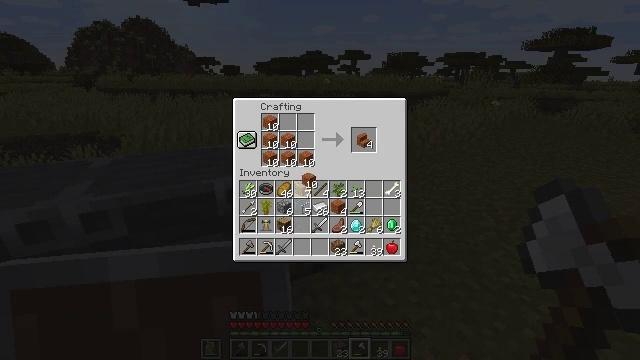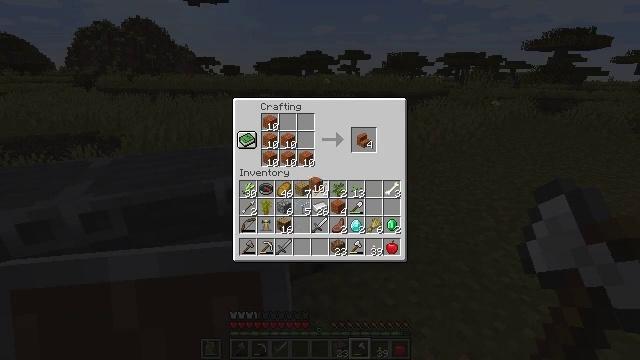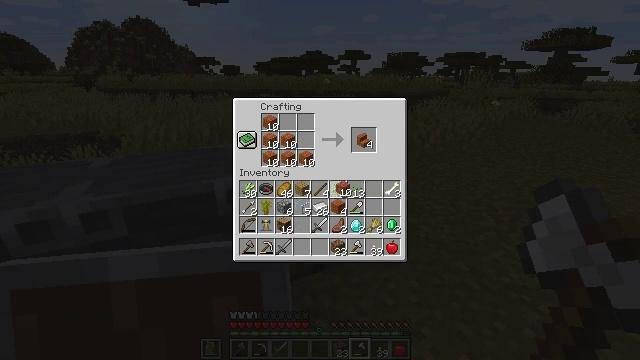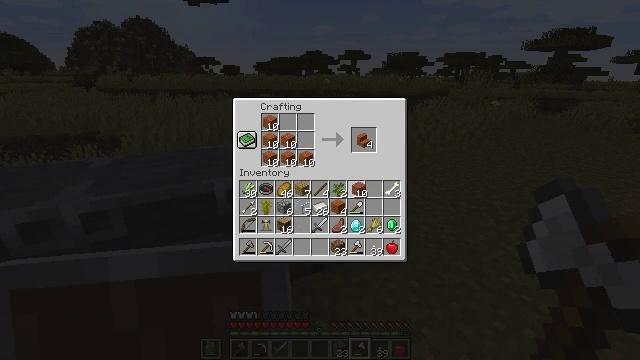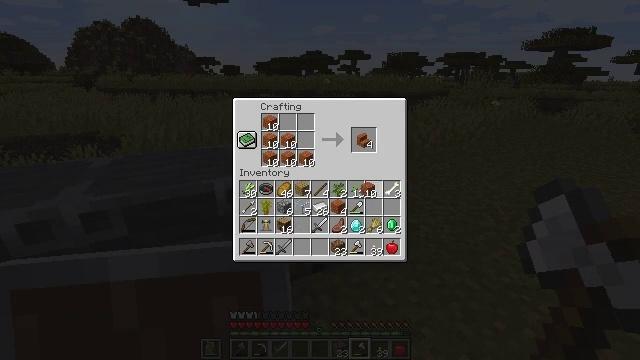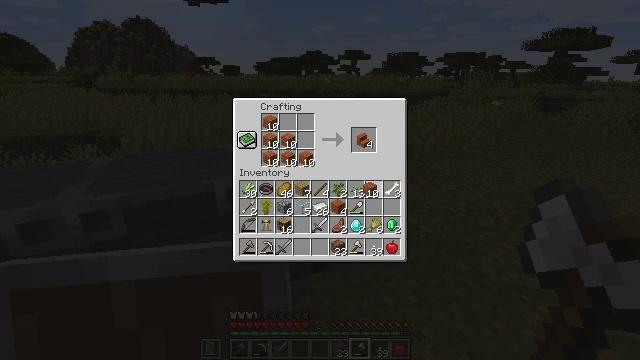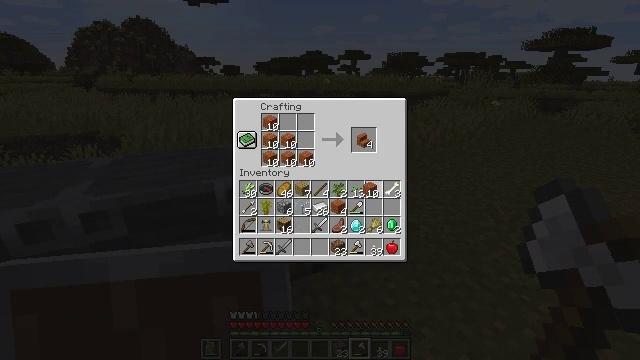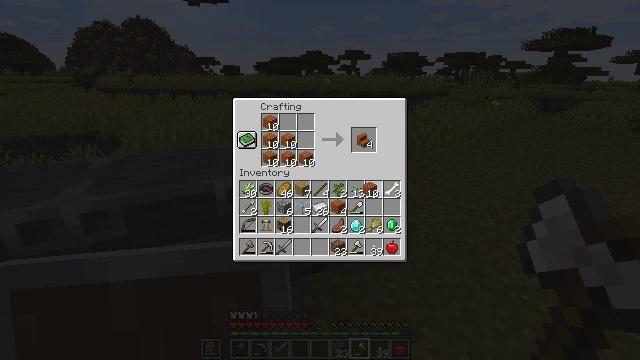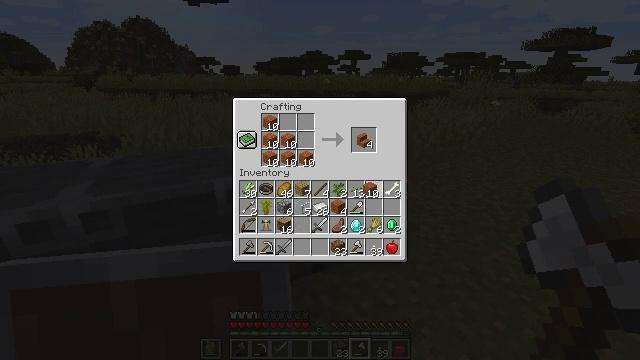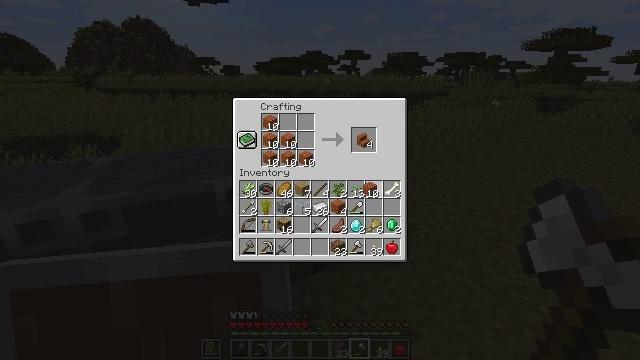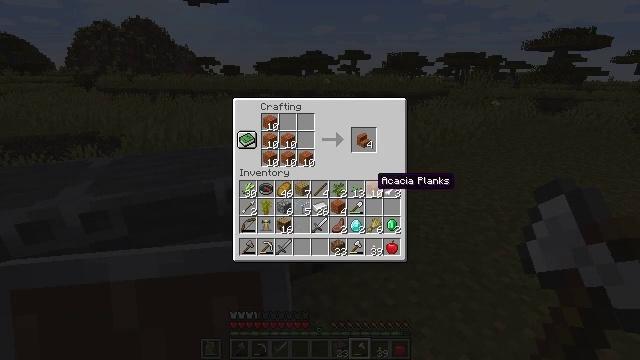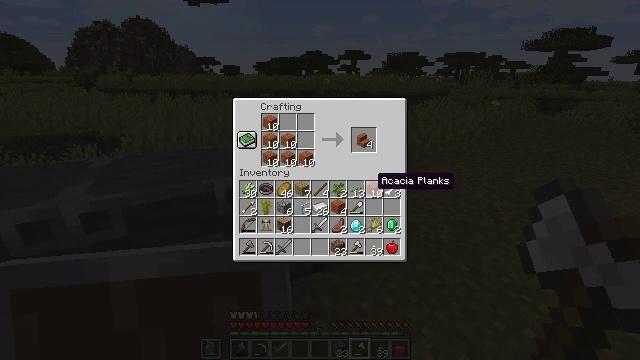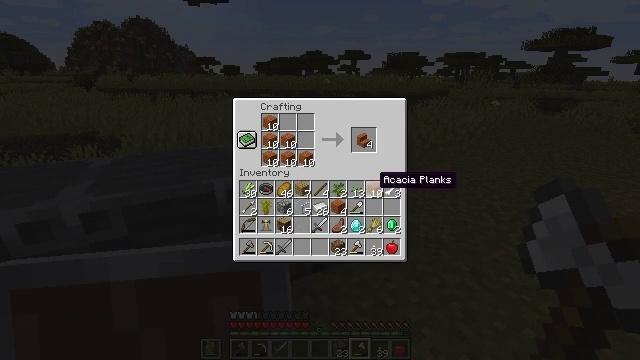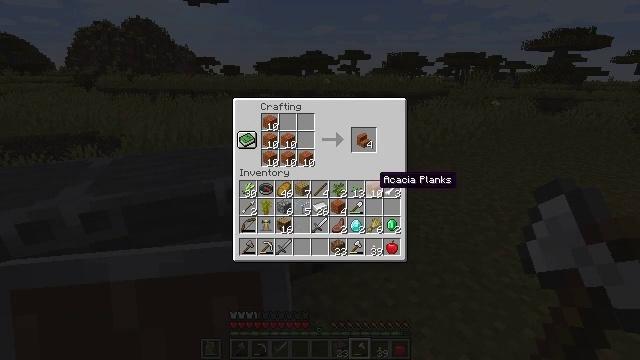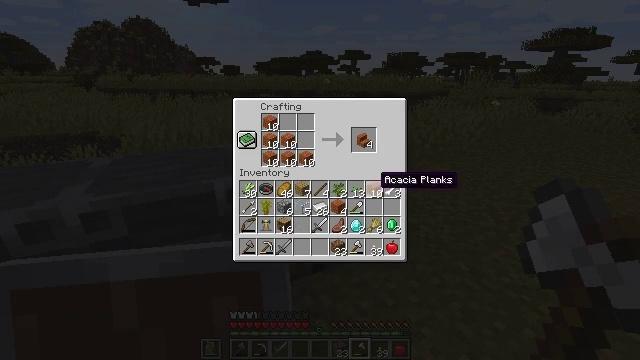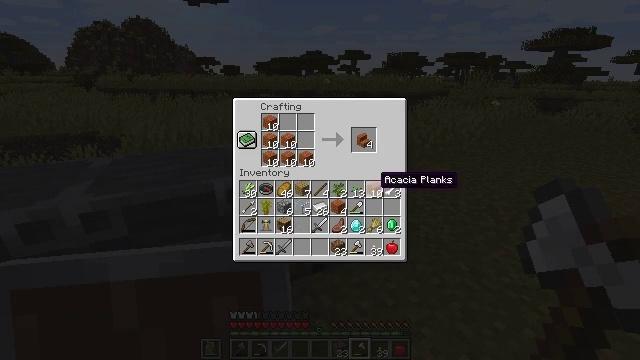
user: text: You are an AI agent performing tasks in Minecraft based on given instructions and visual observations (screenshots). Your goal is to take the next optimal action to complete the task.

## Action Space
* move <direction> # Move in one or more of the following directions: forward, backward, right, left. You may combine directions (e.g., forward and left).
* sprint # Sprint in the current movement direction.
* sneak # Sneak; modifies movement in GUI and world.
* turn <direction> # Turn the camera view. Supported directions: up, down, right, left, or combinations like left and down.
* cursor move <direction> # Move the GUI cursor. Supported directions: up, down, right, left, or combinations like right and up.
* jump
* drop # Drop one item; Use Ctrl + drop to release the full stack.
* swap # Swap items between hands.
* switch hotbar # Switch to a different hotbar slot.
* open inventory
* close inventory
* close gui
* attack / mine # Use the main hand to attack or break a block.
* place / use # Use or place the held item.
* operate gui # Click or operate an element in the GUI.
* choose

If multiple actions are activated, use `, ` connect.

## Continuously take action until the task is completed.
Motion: motion action
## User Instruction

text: Create acacia stairs using the crafting grid.
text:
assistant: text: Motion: cursor move right, operate gui
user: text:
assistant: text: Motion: cursor move right, operate gui
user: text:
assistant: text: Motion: cursor move right, operate gui
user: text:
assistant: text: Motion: cursor move right, operate gui
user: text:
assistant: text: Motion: operate gui
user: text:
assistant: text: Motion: operate gui
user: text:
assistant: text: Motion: operate gui
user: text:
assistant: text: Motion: operate gui
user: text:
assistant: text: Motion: operate gui
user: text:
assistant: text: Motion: no_op
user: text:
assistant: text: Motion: no_op
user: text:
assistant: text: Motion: no_op
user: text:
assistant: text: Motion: no_op
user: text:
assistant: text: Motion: no_op
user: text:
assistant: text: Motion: no_op
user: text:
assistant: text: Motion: operate gui
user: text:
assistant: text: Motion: operate gui
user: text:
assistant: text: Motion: no_op
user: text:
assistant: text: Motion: no_op
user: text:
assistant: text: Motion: no_op
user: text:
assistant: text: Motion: no_op
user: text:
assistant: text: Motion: no_op
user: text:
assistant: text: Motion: no_op
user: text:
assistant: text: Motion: no_op
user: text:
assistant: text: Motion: no_op
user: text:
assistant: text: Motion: no_op
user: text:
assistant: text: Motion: operate gui
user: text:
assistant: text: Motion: operate gui
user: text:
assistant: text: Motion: no_op
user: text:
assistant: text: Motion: no_op